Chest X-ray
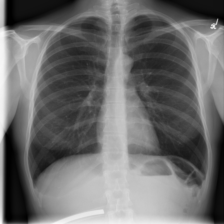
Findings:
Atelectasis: negative
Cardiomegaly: negative
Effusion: negative
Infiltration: negative
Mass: negative
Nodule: negative
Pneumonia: negative
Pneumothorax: negative
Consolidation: negative
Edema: negative
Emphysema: negative
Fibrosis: negative
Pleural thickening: negative
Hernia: negative